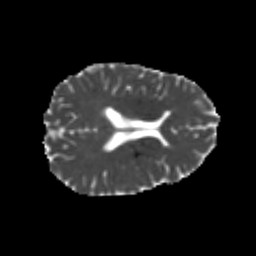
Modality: MD
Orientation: axial
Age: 20
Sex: female
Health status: healthy
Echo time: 0.074 s